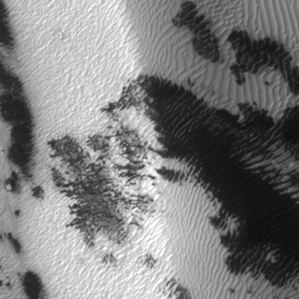
Label: frost